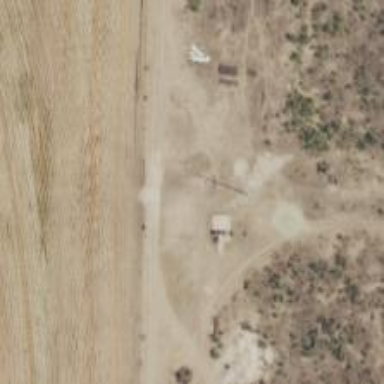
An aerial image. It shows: Power pole.